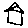
Label: house